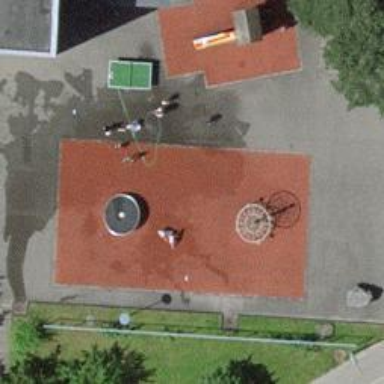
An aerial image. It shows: Playground area for leisure activities on the land.